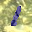
Label: 1